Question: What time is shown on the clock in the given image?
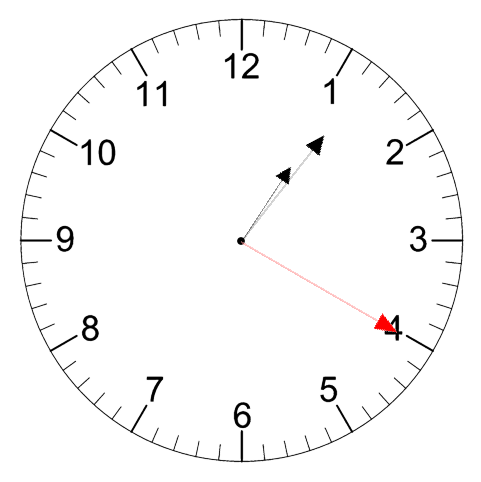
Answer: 01:06:20